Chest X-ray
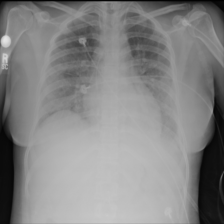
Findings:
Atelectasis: negative
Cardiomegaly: negative
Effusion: negative
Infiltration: positive
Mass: negative
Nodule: negative
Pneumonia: negative
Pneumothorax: negative
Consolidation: negative
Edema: negative
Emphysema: negative
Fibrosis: negative
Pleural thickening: negative
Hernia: negative